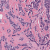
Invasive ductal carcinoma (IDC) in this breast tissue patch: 1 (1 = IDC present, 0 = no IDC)